Field crop: maize
Growth stage: 2
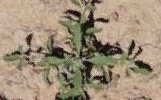
Species: atriplex